Question: How Can I show a custom view instead of the generic error attached in cases of the database going down unexpectedly?

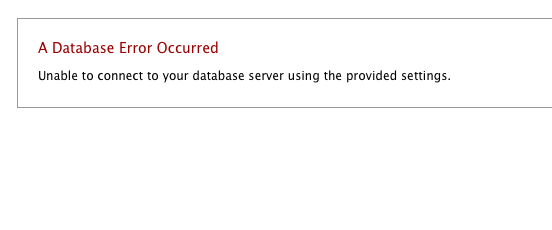
Answer: In there is a folder named . There are all 'error files' which comes up when an error is occurred.
When is occured, file is shown in browser. You can edit it or replace that with your custom file.
Hope this helps.